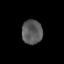
Tissue: prostate
Cell type: Epithelial cells
Senescence score: 0.3384
Nuclear area (px): 489
Mean DAPI intensity: 89.693